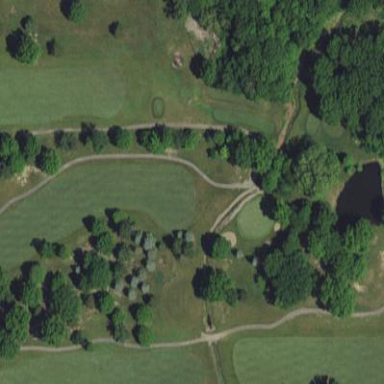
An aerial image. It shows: Golf fairway in the image.